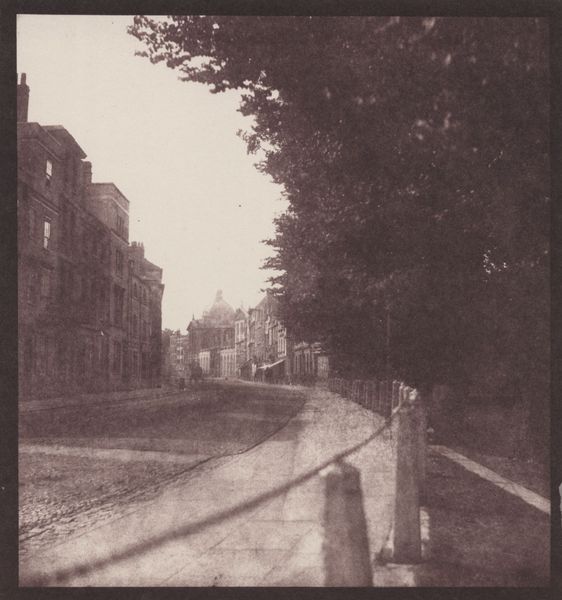
Titel: Oxford, High Street
Künstler: William Henry Fox Talbot
Standort: Lacock (UK)
Institution: Sammlung Lacock
Schlagwörter: baum, blätter, himmel, laub, schatten, weiß, bäume, stadt, fenster, frankreich, grau, hintergrund, licht, pfeiler, schwarz, strasse, zeichnung, blick, dach, gebäude, haus, park, weg, wiese, zaun, stein, häuser, kanal, kirche, sonne, england, vornehm, wald, kamin, rund, schornstein, garten, ecke, ansicht, biegung, fassade, fassaden, pflaster, kette, leer, dächer, mauer, allee, nebel, monochrom, sepia, kuppel, geländer, allein, still, menschenleer, pfosten, foto, fotografie, bürgersteig, gehsteig, dom, schwarz-weiß, gehweg, kopfsteinpflaster, pflasterstein, trottoir, photo, kurve, laubbäume, graben, postkarte, london, fotographie, absperrung, häuserzeile, poller, zeile, häuserfront, kupel, bordsteinkante